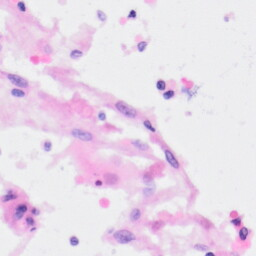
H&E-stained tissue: Kidney